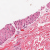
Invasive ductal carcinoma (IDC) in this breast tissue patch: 0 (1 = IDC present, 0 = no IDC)